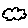
Label: cloud